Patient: sex F, age 54
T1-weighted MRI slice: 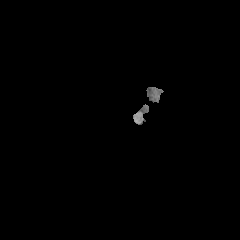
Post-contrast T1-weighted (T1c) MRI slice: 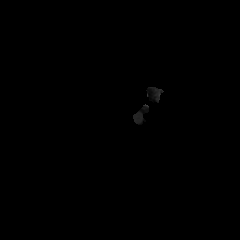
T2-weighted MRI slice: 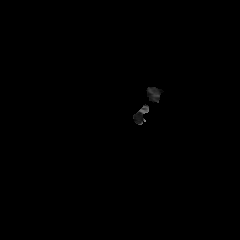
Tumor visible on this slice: no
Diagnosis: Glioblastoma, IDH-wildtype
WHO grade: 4